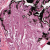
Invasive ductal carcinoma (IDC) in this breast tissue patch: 0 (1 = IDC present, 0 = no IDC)